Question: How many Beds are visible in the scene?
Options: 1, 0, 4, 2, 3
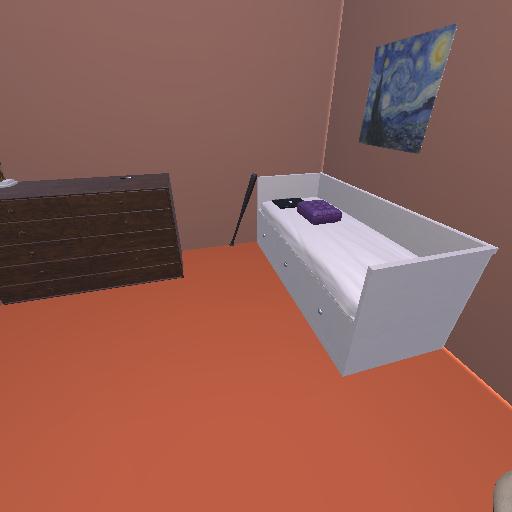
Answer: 1